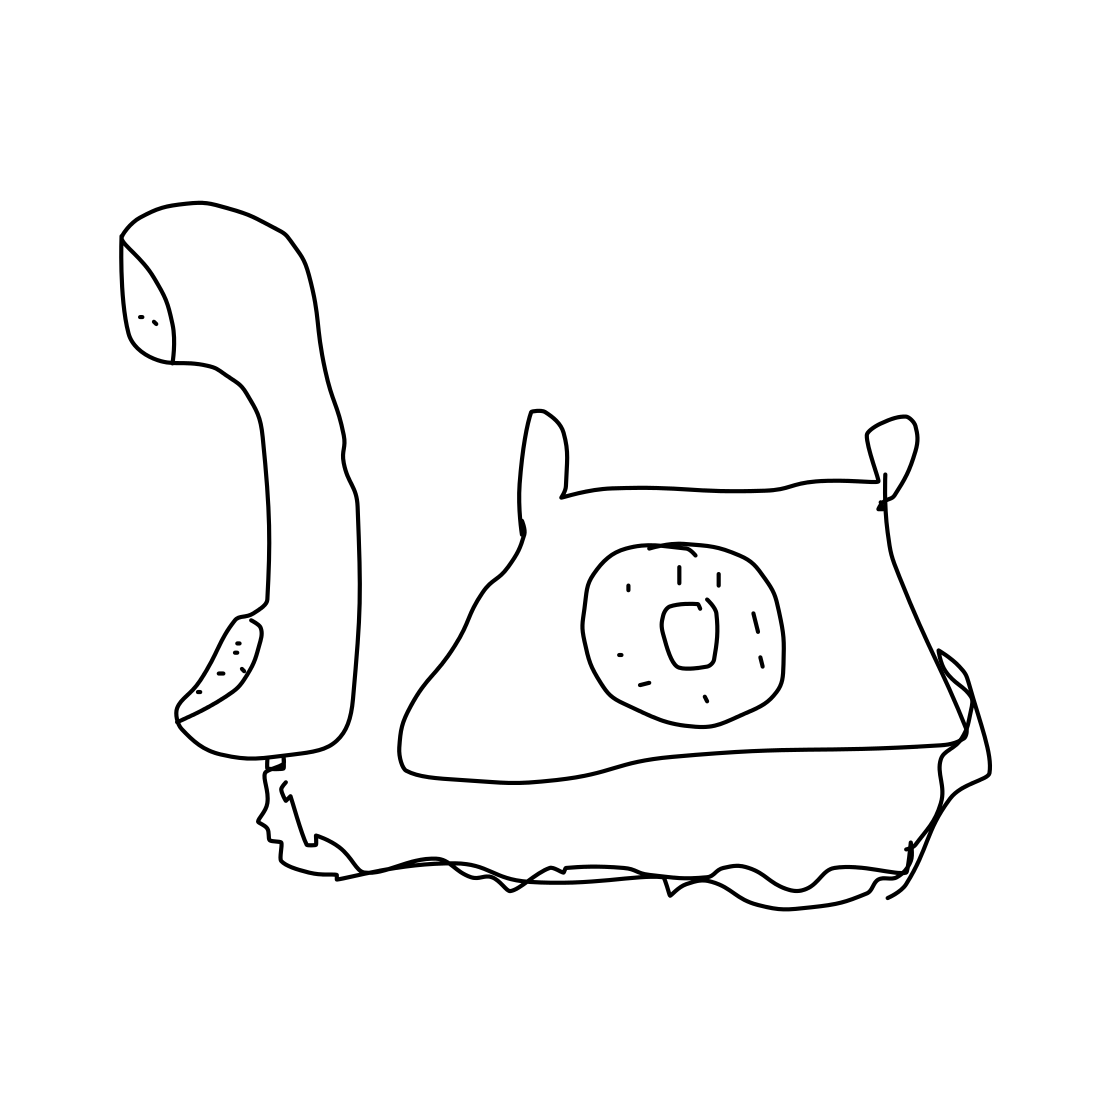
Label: telephone